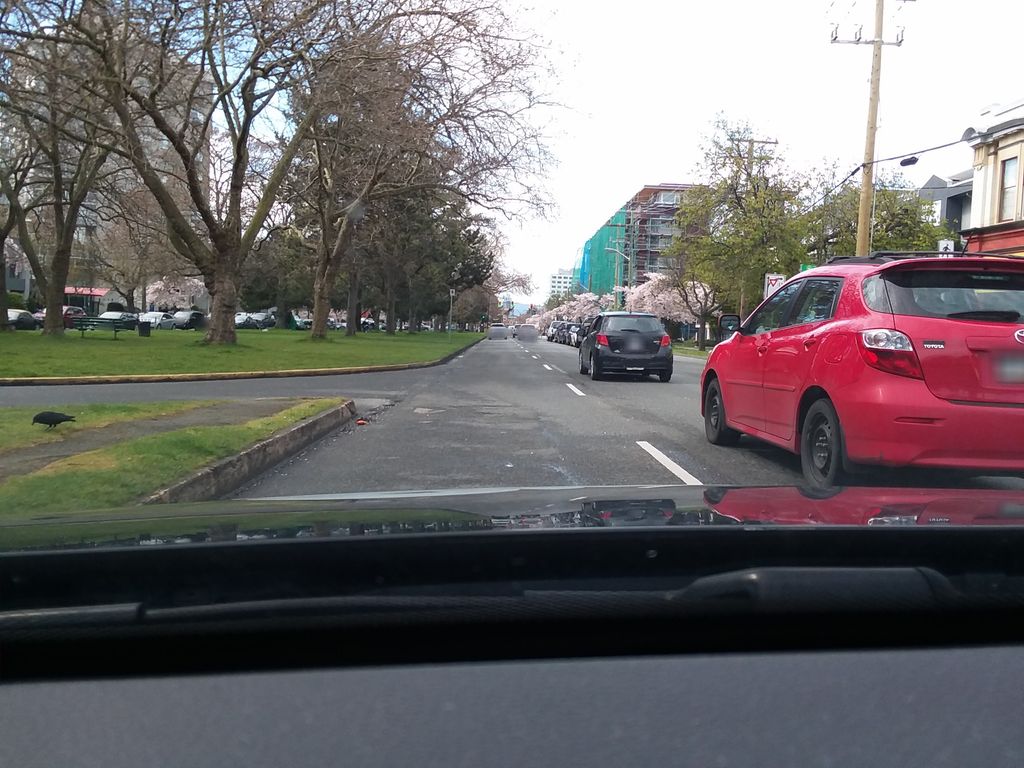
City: victoria